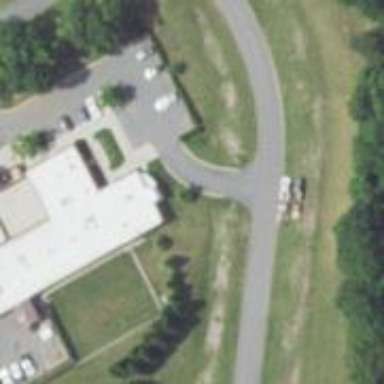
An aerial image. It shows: Animal shelter housed in building.